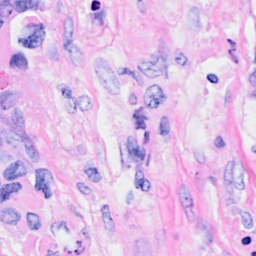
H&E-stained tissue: Breast